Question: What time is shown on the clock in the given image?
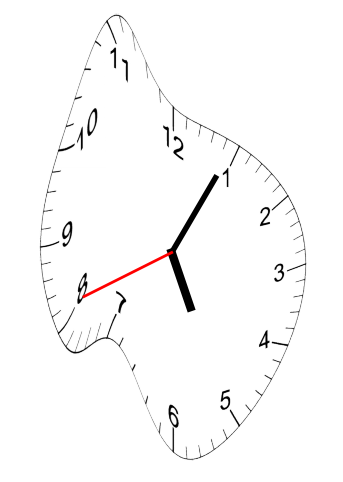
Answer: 05:04:41